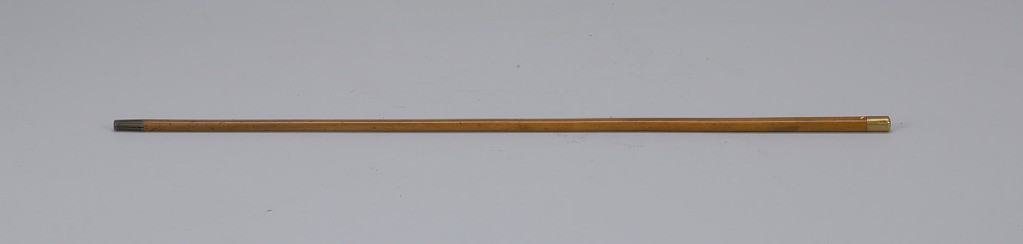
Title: Cane
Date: ca. 1900
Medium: Malacca cane, gold handle and dark wood tip.
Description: Slender stick. Gold handle with blue enamel monogram SWB, and "S. W. Bridgham 49 W 23 St", engraved.